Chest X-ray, AP view. Patient: 57 years old, sex M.
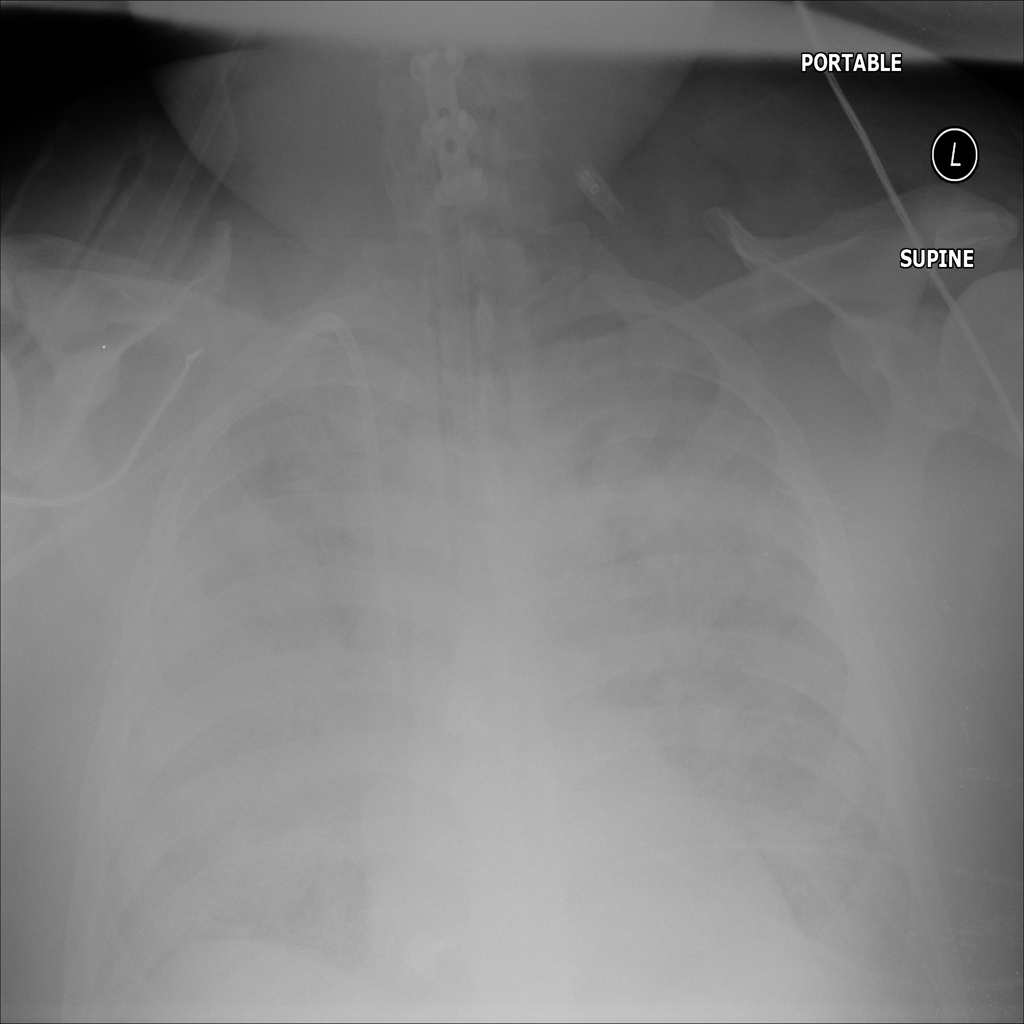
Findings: No Finding